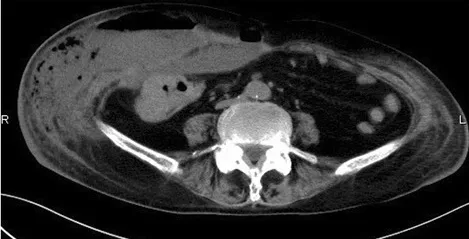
CT demonstrating a large abdominal wall abscess containing air. There was no apparent connection between the abdominal wall abscess and the abdominal cavity, although the wall of the ascending colon adjacent to the abscess was thickened.
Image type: radiology (ct)